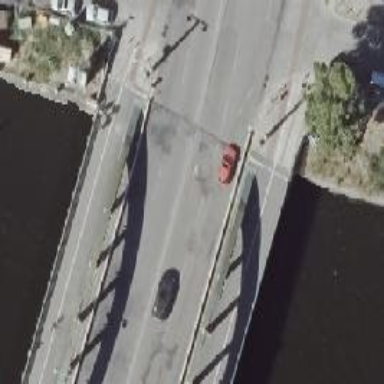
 featuring bridge. There is separate sidewalk beside it."